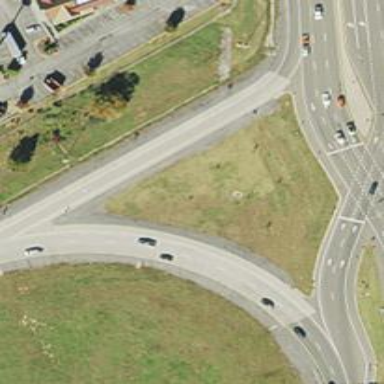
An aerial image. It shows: Motorway link at Diverging Diamond Interchange (DDI).